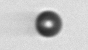
Label: bead